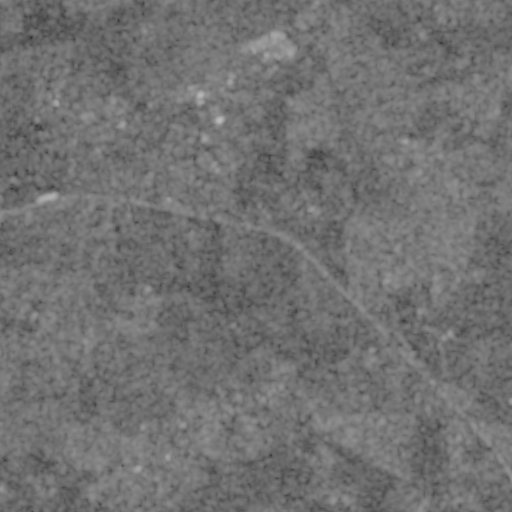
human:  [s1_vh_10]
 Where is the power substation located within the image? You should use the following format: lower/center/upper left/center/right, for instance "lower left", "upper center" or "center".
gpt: The power substation is located in the upper center of the image.
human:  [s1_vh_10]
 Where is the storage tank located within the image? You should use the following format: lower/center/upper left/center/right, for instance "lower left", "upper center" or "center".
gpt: The storage tank is located in the upper center of the image.
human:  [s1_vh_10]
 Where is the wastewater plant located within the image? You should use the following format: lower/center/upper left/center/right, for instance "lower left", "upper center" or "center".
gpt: The wastewater plant is located in the center left of the image.
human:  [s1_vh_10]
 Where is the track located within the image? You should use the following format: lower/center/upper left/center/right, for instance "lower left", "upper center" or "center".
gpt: There is no track in the image.

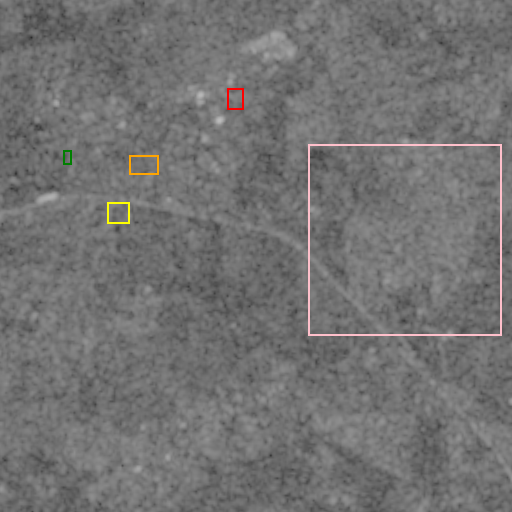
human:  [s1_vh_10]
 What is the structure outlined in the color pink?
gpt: The structure outlined in pink is a crop field.
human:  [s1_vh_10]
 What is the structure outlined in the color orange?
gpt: The structure outlined in orange is a park.
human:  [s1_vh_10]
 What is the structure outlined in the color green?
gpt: The structure outlined in green is a parking lot.
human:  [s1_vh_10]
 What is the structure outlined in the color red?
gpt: The structure outlined in red is a power substation.
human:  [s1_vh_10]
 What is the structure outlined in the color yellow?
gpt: The structure outlined in yellow is a wastewater plant.
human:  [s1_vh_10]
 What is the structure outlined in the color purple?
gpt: There is no purple outline.